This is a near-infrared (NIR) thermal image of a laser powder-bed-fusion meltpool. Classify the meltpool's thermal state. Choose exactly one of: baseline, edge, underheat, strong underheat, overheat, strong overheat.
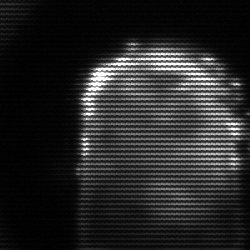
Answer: baseline